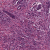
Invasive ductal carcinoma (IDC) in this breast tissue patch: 1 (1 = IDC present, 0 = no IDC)